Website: bh-photo
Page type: billing-address
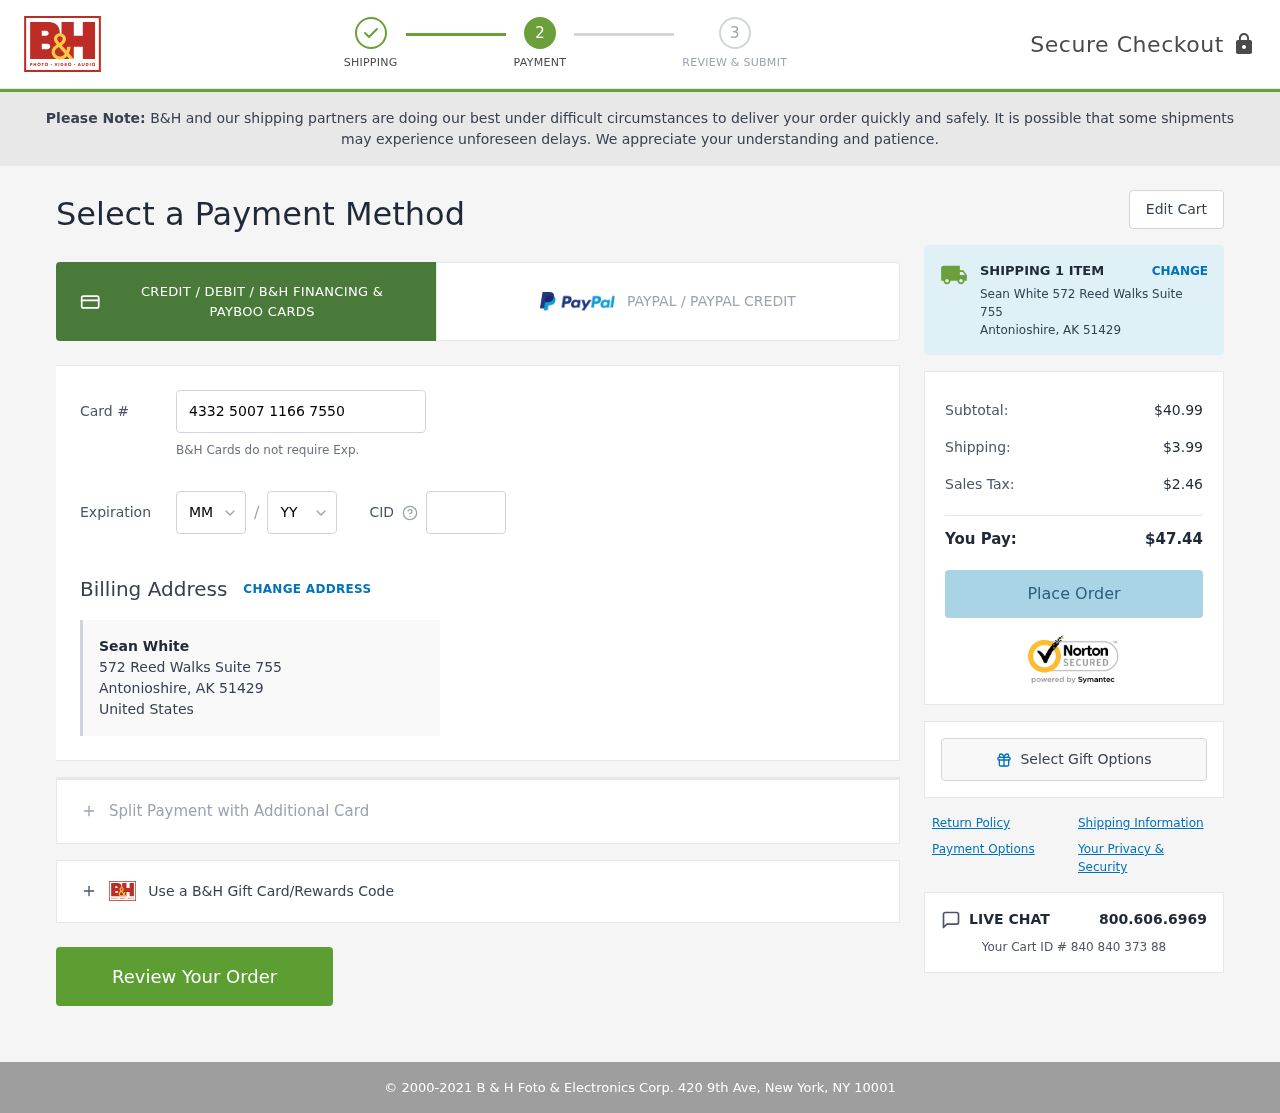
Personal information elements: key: PII_CARD_CVV
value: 944
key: PII_CARD_EXPIRY_MONTH
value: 09
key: PII_CARD_EXPIRY_YEAR
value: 26
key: PII_CARD_NUMBER
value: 4332 5007 1166 7550
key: PII_CITY
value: Antonioshire
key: PII_COUNTRY
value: United States
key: PII_FULLNAME
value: Sean White
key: PII_POSTCODE
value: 51429
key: PII_STATE_ABBR
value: AK
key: PII_STREET
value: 572 Reed Walks Suite 755
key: PII_FULLNAME2
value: Sean White
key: PII_CITY_STATE
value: Antonioshire, AK
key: PII_POSTCODE_FULL
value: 51429
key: PII_POSTCODE_NUMERIC
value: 51429
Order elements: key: ORDER_NUM_ITEMS
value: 1
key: ORDER_SUBTOTAL
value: $40.99
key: ORDER_SHIPPING_COST
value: $3.99
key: ORDER_TAX
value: $2.46
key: ORDER_TOTAL
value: $47.44
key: ORDER_ID
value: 840 840 373 88